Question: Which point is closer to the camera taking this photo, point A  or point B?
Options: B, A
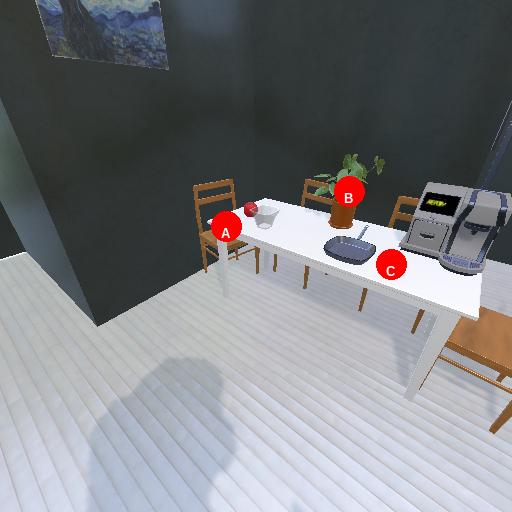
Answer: B